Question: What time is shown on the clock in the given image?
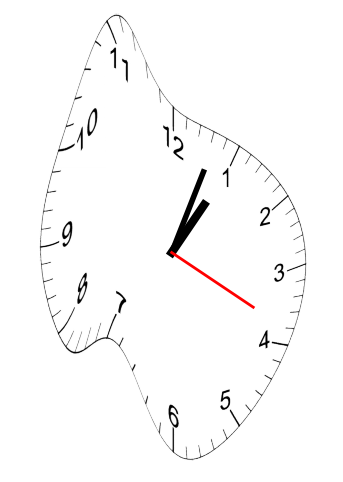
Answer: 01:03:19